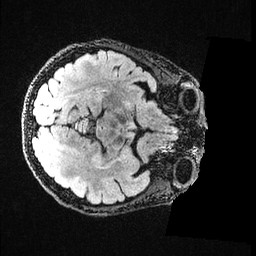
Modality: FLAIR
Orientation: axial
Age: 51
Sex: female
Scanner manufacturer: ge
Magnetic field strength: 3 T
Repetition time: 4.802 s
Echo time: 0.1171 s